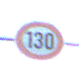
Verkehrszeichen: Geschwindigkeit130
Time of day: SunriseSunset
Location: Outdoor (Nature)
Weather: PartlyCloudy
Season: NotSpecified
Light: Natural